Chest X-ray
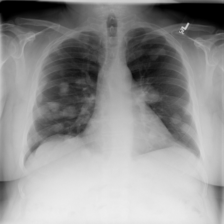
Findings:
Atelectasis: negative
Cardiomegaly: negative
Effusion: negative
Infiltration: negative
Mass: positive
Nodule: negative
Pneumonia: negative
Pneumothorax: negative
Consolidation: negative
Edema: negative
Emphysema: negative
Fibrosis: negative
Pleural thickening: negative
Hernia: negative